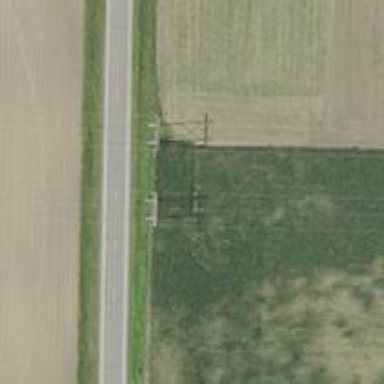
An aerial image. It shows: H-frame designed tower for power lines.